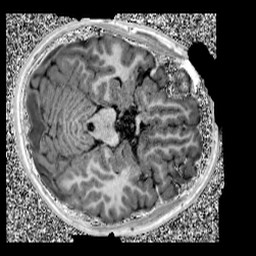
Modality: UNIT1
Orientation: axial
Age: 11
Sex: male
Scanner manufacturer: siemens
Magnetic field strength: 3 T
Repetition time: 4 s
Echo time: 0.00299 s